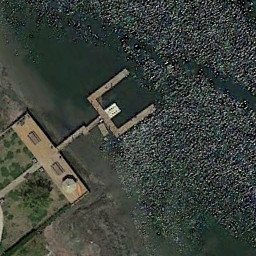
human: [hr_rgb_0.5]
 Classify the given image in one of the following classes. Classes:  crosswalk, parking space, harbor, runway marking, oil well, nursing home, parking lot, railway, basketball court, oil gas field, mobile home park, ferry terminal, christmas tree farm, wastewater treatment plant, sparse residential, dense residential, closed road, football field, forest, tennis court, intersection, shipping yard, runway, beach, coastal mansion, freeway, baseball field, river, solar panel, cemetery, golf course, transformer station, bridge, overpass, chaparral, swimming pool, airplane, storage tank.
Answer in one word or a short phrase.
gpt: ferry terminal